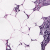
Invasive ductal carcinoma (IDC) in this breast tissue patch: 1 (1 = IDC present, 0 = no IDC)